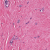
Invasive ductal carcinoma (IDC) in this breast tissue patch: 0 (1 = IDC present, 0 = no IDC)